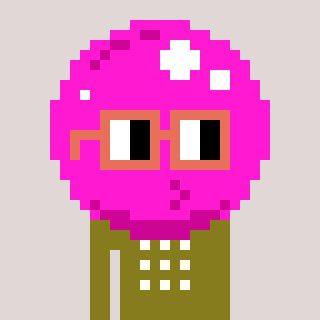
a pixel art character with square orange glasses, a bubblegum-shaped head and a gunk-colored body on a warm background